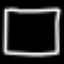
Label: square